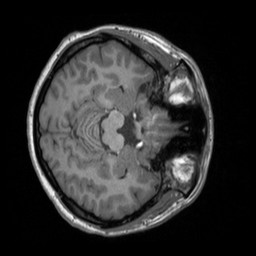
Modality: T1w
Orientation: axial
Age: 23
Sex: female